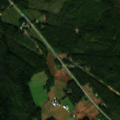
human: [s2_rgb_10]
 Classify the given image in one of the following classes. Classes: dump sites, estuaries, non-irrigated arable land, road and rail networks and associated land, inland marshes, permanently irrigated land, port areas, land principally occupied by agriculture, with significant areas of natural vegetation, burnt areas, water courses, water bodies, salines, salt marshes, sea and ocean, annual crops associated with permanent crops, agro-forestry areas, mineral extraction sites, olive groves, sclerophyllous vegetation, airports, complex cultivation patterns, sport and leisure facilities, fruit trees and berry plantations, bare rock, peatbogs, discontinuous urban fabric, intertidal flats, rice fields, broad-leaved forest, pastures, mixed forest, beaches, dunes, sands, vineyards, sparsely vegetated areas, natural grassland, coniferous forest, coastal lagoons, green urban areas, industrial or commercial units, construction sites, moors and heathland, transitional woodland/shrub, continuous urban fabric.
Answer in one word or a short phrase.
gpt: land principally occupied by agriculture, with significant areas of natural vegetation, coniferous forest, mixed forest